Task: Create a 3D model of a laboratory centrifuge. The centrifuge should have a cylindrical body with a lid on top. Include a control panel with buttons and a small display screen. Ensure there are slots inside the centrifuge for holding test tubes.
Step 264:
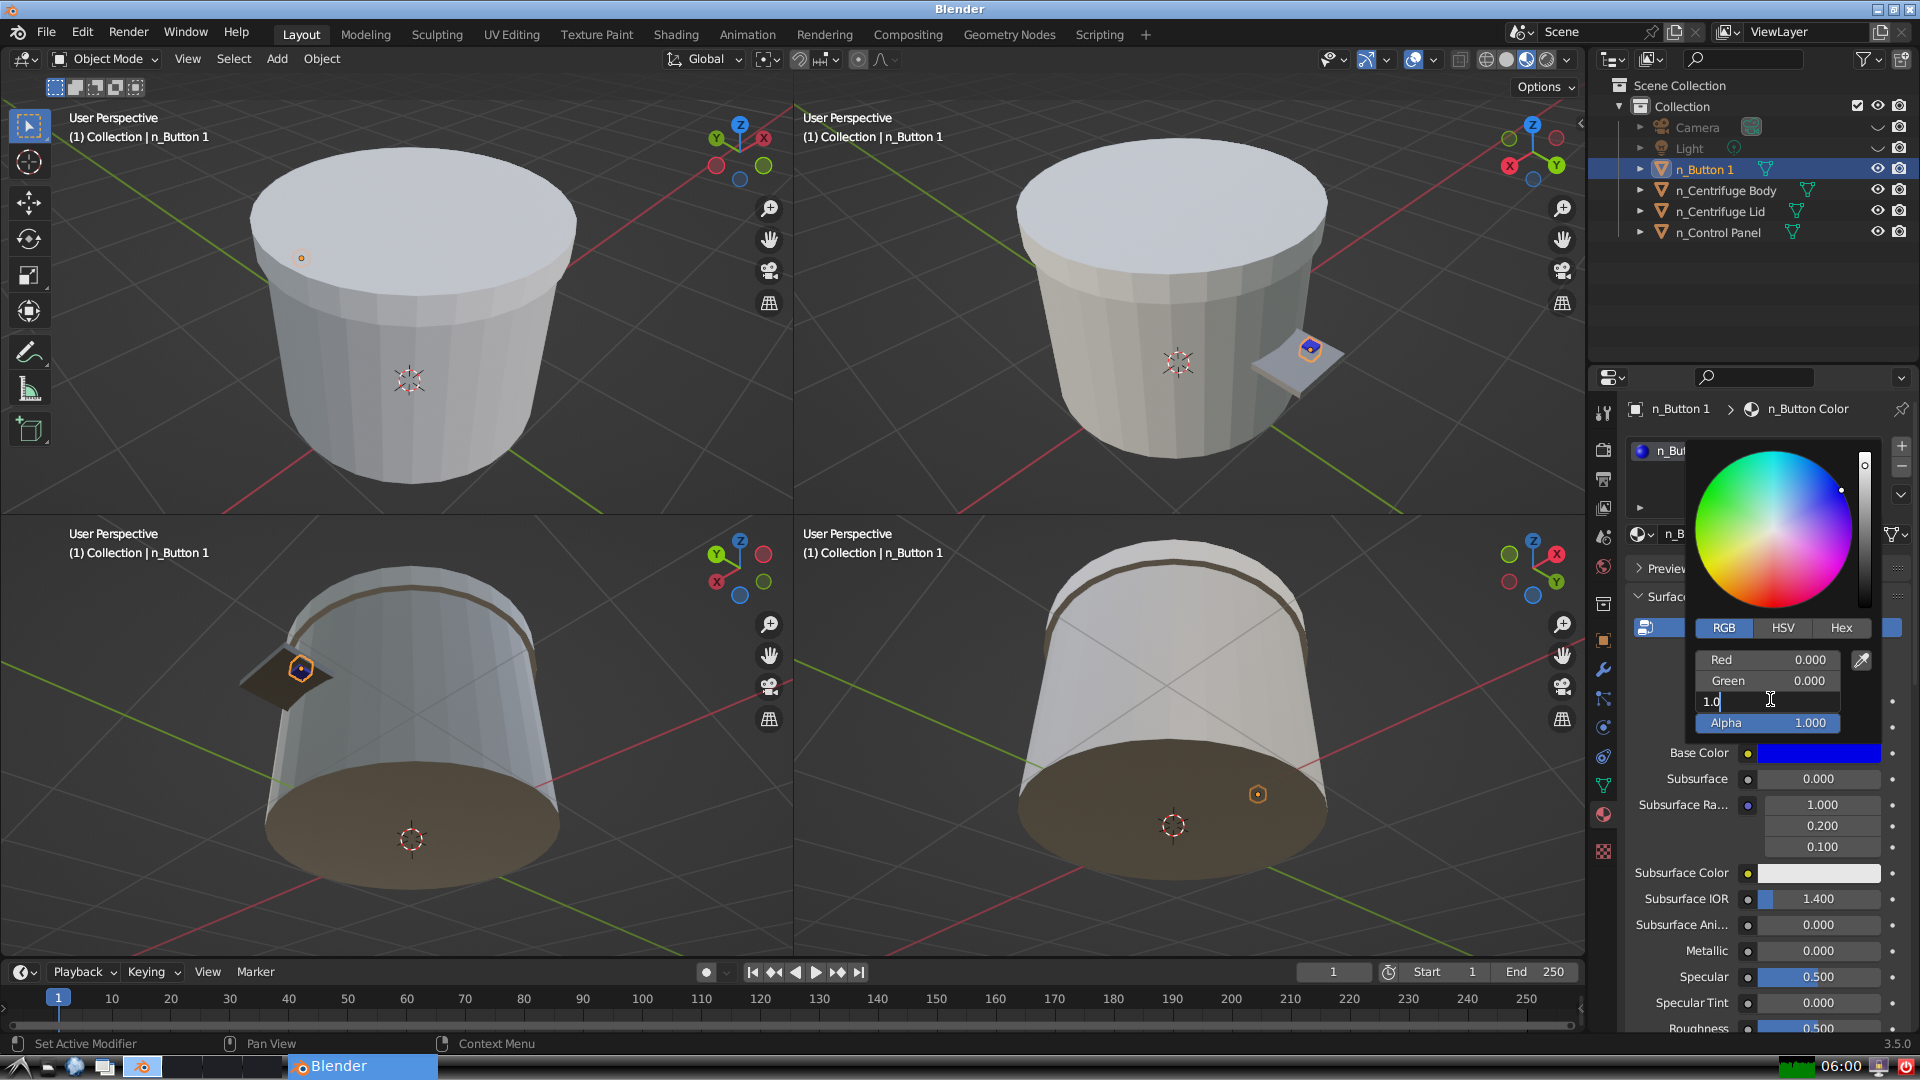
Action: {"key_press": ['Return']}